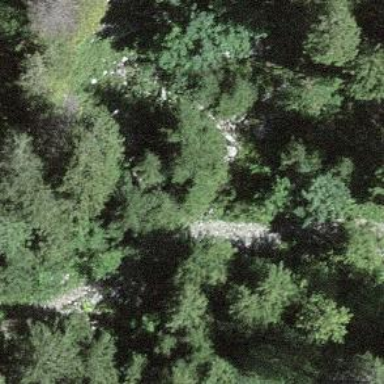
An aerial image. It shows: Hiking path groomed for classic style.